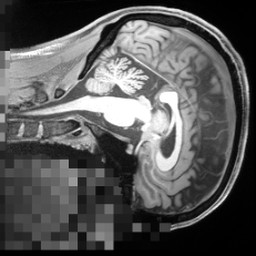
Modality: T1w
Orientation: sagittal
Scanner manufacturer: siemens
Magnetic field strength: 3 T
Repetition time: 2.55 s